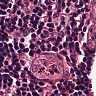
Metastatic tissue present: no